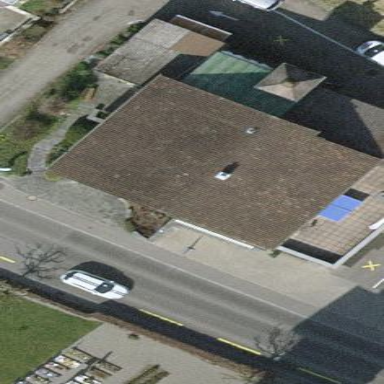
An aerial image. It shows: The building has flat gray roof.